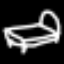
Label: bed